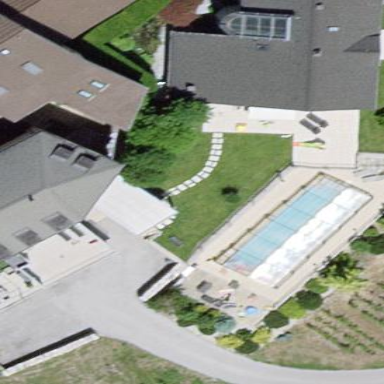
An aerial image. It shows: Swimming pool located in leisure land.